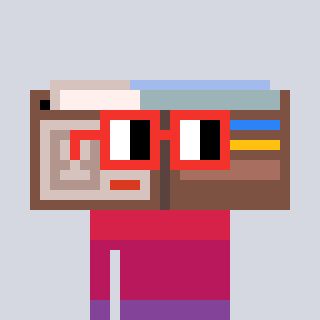
a pixel art character with square red glasses, a wallet-shaped head and a green-colored body on a cool background